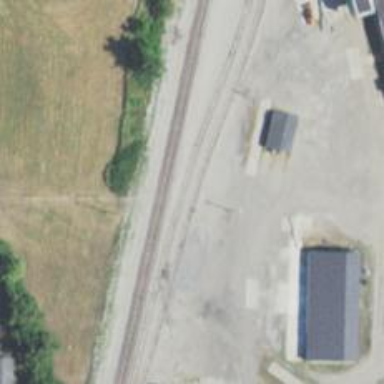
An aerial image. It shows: Railway siding with rails.